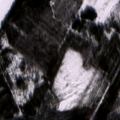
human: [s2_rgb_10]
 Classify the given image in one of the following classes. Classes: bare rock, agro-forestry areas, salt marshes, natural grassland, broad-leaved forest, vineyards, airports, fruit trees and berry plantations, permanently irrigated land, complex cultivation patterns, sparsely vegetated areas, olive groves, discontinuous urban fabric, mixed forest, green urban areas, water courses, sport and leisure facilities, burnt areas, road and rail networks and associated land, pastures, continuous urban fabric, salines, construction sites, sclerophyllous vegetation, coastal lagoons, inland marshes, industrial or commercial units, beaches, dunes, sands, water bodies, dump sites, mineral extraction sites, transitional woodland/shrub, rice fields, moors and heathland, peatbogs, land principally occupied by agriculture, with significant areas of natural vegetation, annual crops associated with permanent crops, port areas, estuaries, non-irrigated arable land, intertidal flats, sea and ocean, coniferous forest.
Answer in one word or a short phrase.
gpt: non-irrigated arable land, broad-leaved forest, coniferous forest, mixed forest, transitional woodland/shrub